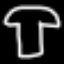
Label: mushroom